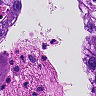
Metastatic tissue present: yes